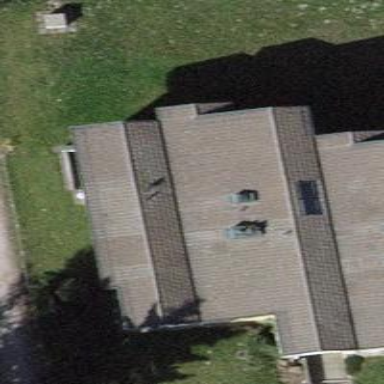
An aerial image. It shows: Building with gabled roof.